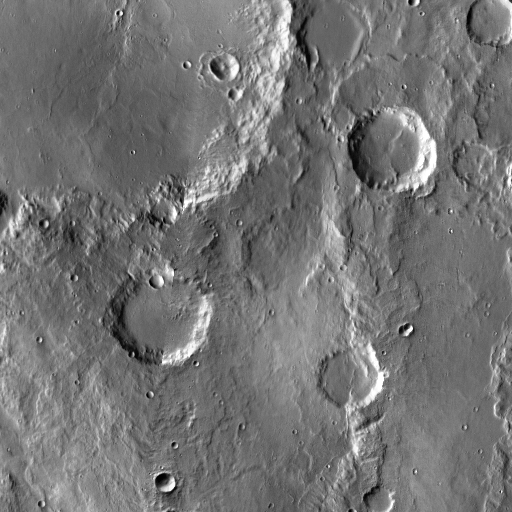
Crater classes present: Background, Other, Buried, Secondary